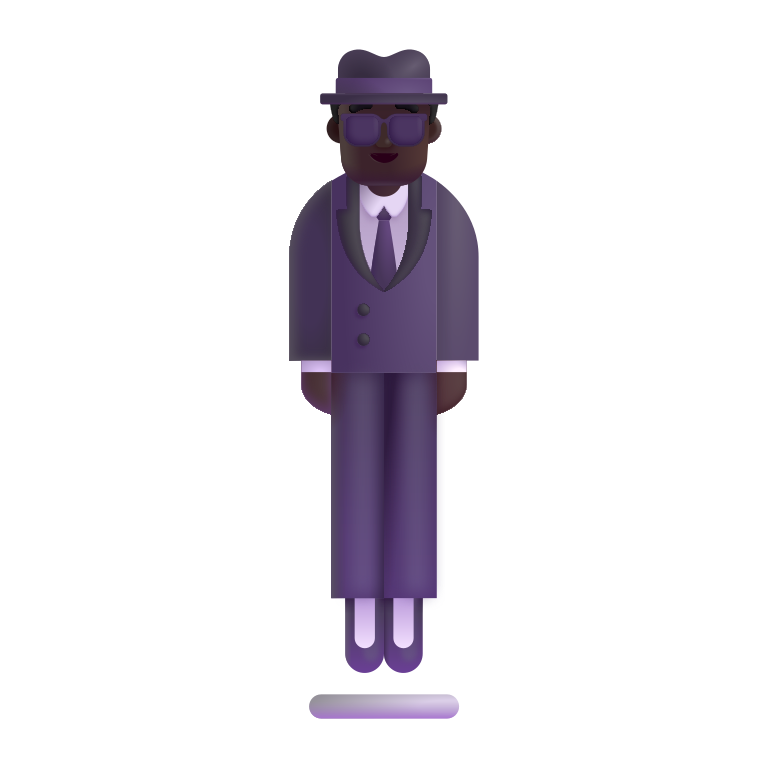
person in suit levitating color dark